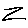
Label: zigzag